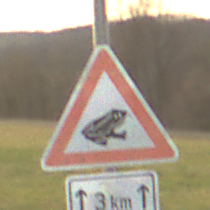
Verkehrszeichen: AmphibienwanderungLinks
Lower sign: LaengeEinerStrecke2
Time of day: SunriseSunset
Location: Outdoor (Nature)
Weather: PartlyCloudy
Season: NotSpecified
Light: Natural